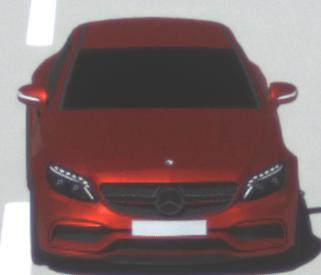
Make: Mercedes-Benz
Model: C 43 AMG
Detailed model: C-Class (205) AMG Limousine
Model produced from: 2016/10
Model produced until: 2018/04
Doors: 4
Color: red
Road condition: dry road
Daytime: midday
Contrast: high contrast